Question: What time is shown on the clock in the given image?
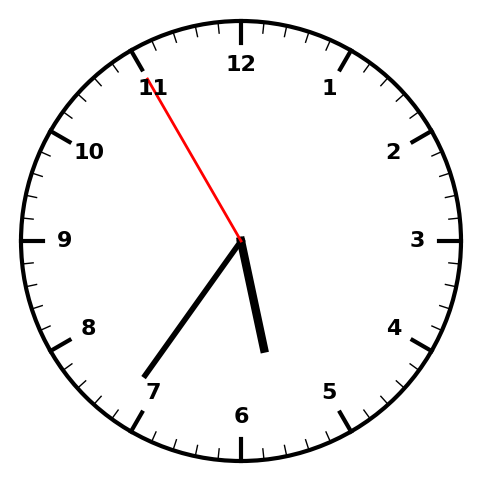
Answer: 05:35:55